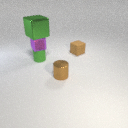
small green rubber cylinder below small purple metal cube